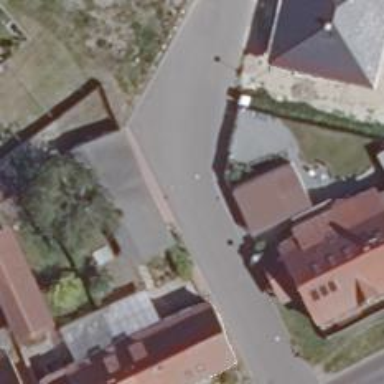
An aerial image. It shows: Asphalt road designated as living street.